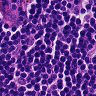
Metastatic tissue present: no